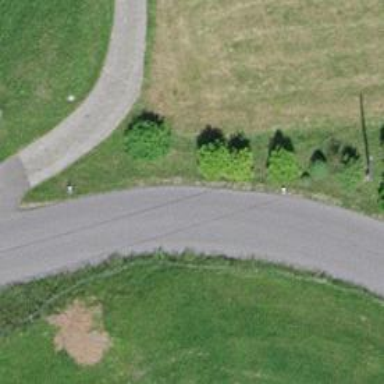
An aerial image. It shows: Unclassified road.